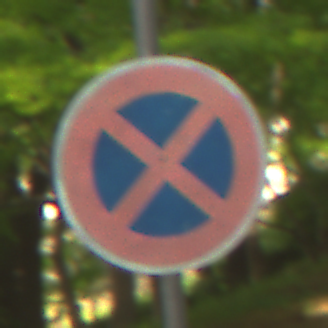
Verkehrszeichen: AbsolutesHalteverbot
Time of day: MorningAfternoon
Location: Outdoor (RoadRail)
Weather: Clear
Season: NotSpecified
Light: Natural